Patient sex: M
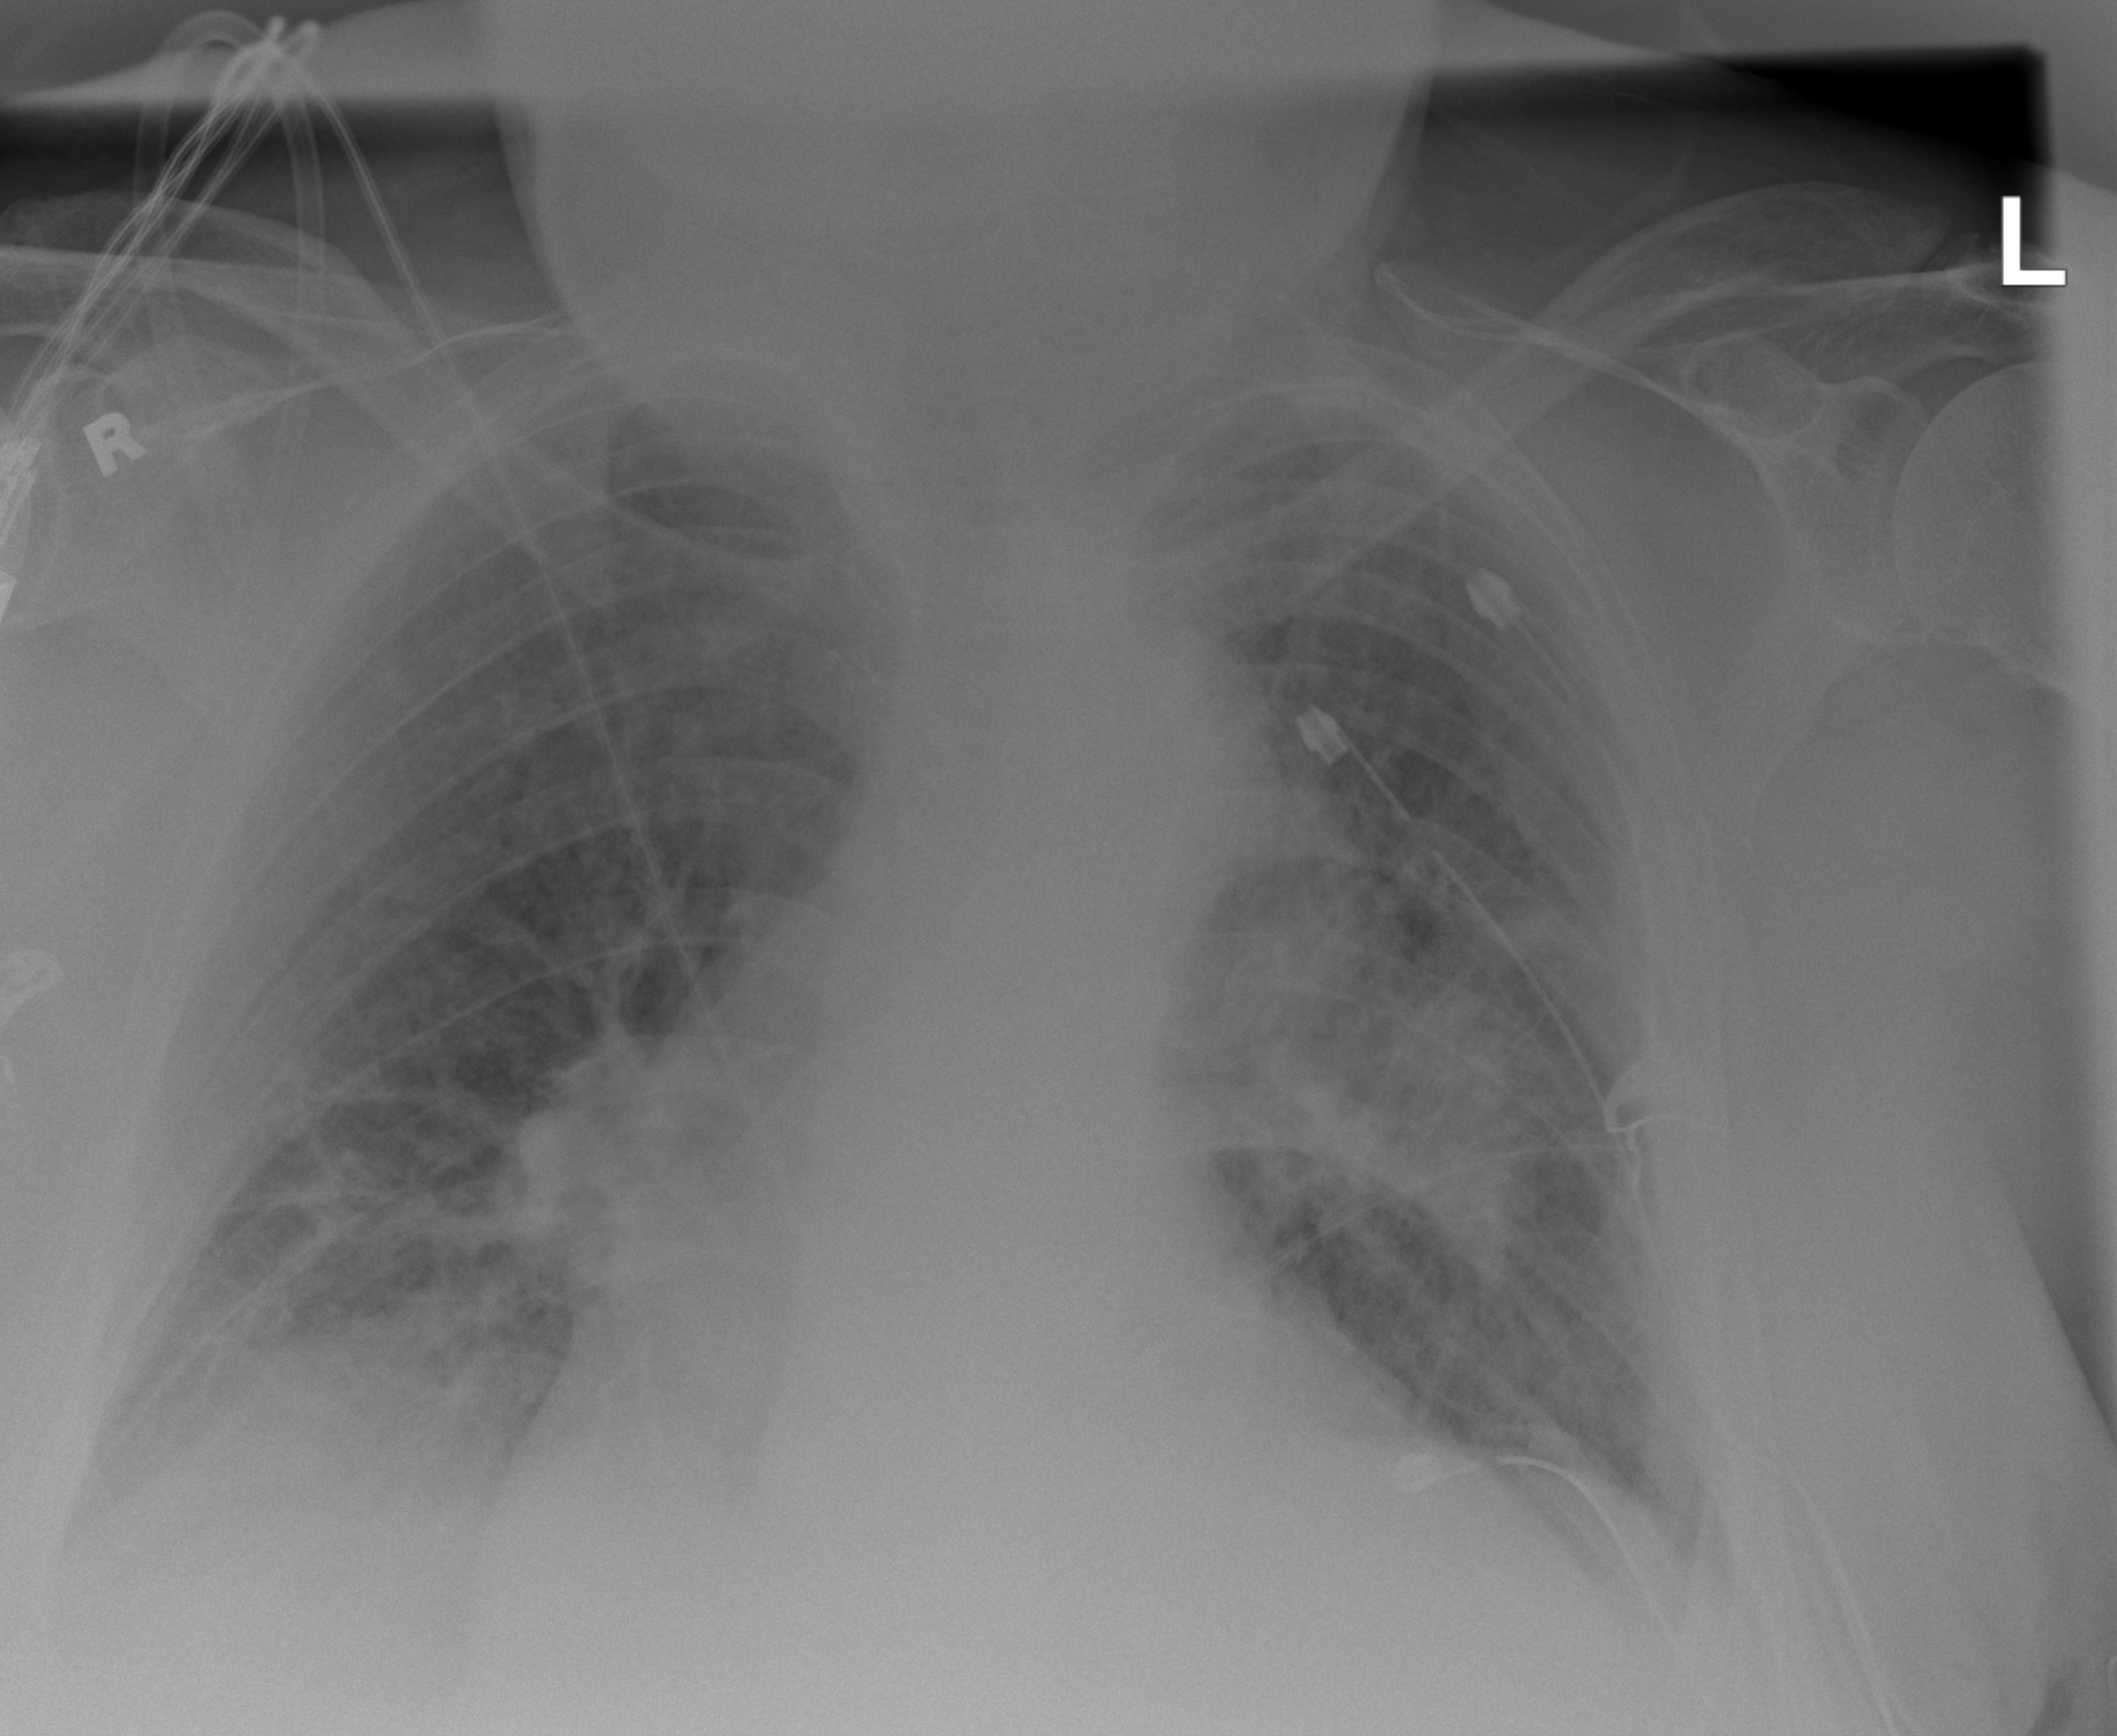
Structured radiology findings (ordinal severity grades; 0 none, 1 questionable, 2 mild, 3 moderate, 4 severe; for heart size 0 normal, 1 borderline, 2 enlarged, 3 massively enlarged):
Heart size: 2
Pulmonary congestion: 3
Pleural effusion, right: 2
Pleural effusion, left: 2
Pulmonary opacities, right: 2
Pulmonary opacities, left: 3
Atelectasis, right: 2
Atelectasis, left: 3